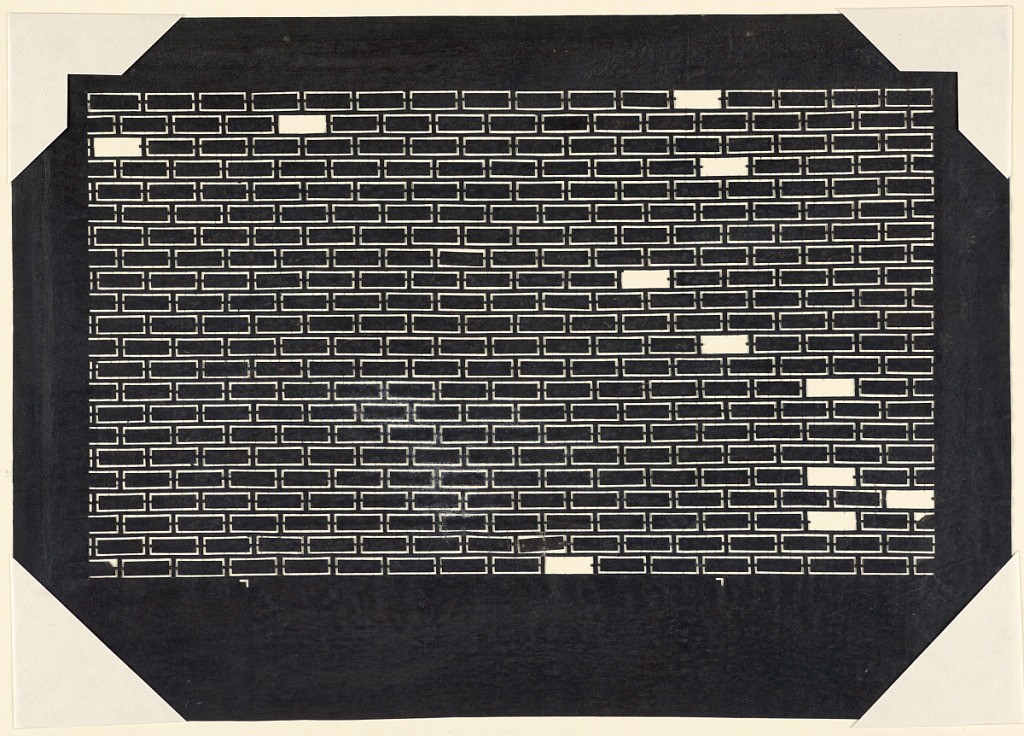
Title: Brick Wall Motif
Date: late 18th - early 19th century
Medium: Mulberry paper (kozo washi) treated with fermented persimmon tannin (kakishibu)
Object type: Katagami
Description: Rectangles that resemble a brick wall have been carved out using a punch tool. Some of the rectangles have been cut out sporadically and randomly.